Interaction volume radius: 5 \u00c5
Interaction volume height: 30 \u00c5
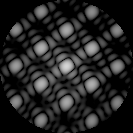
Disorder parameter: 0.06165